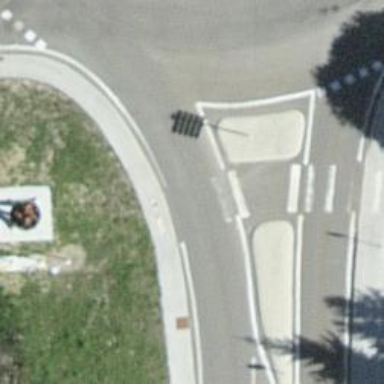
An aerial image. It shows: Marked road crossing.